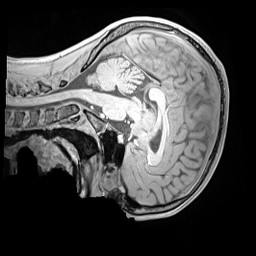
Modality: MP2RAGE
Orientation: sagittal
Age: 11
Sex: male
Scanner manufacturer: siemens
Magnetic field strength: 3 T
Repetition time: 4 s
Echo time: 0.00303 s